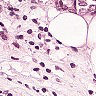
Metastatic tissue present: yes